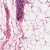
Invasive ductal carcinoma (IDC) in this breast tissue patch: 0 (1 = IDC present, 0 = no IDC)